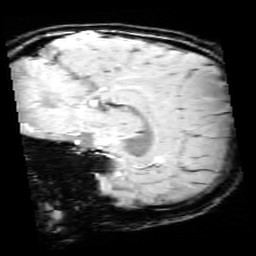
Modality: SWI
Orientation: sagittal
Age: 12
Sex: female
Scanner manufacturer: siemens
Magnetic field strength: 3 T
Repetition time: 0.027 s
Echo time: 0.02 s